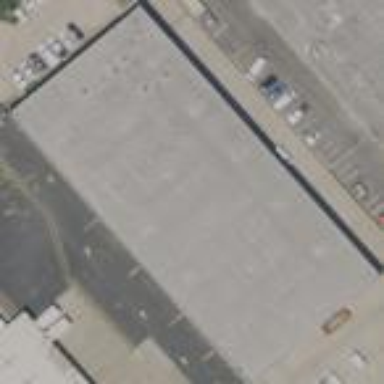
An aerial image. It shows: Warehouse.